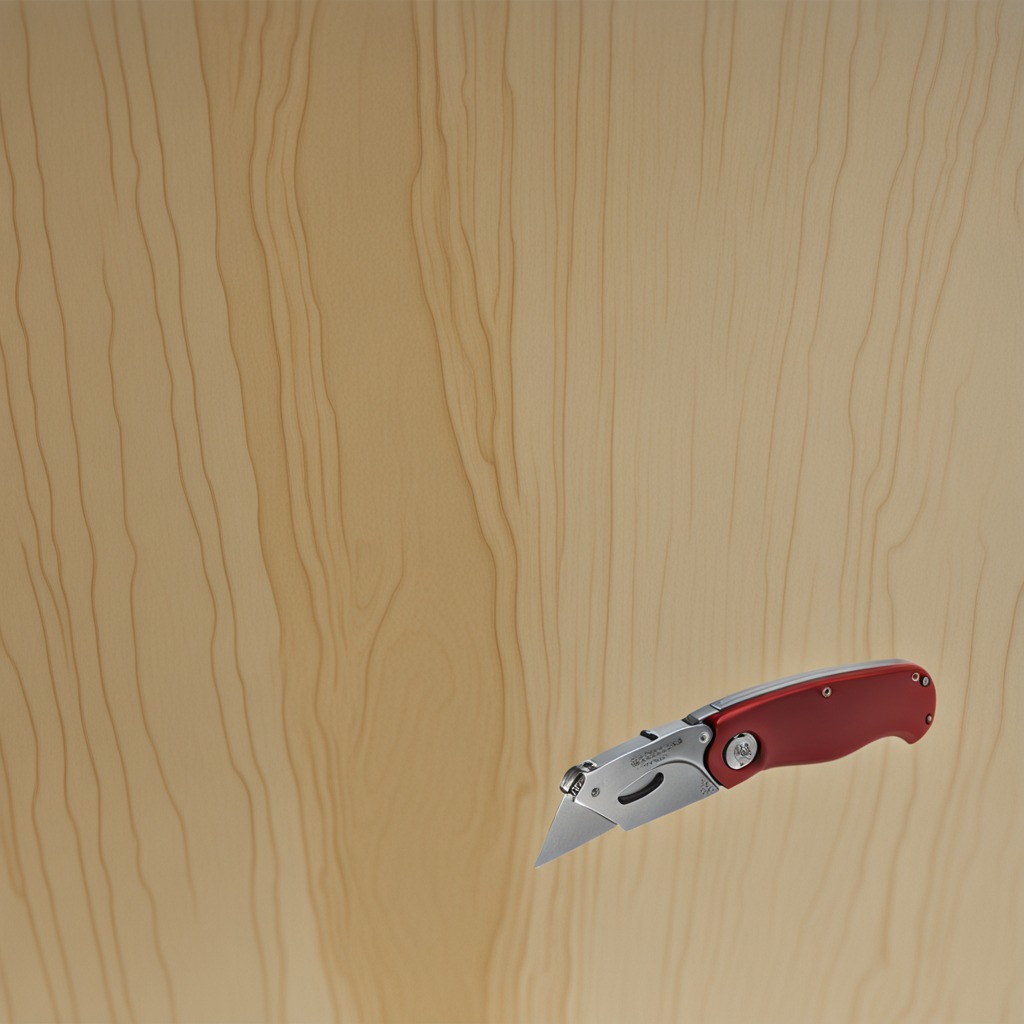
A utility knife lying on a plywood surface in a paint workshop lit by afternoon window light